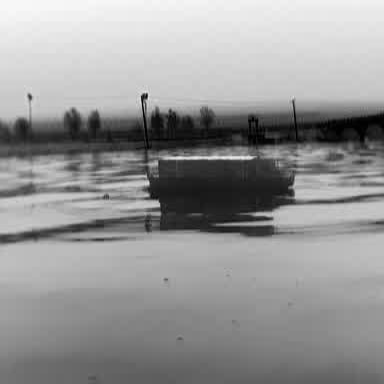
There is a fishing_boat in the infrared image.